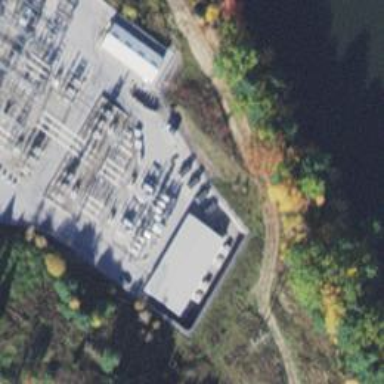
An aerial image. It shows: Switch for power supply.